Question: i just released my app on android and have problems with customers with high density displays.
i added a debug thing to see what's going in, here is one sample output
Device: Nexus 10 Android version: 4.2.2
DisplayMetrics{density=2.0, width=2560, height=1504, scaledDensity=2.0, xdpi=298.275, ydpi=298.823}
MainView w=1900 h=1342
mDrumKitMode=BIG
KitView w=640 h=1266 x=1920.0 y=0.0
the main view is the music notation area on the left of the screen shot, its 1900 wide (MainView w=1900 h=1342) the drum kit is a bitmap that is 640w and 640 high. somehow, the display is scaling it to be full height of the parent, (KitView w=640 h=1266 x=1920.0 y=0.0). this doesn't happen on displays where density=1.0.
i have no way to test this since i can't get the emulator work on big displays for some reason and i don't have a high density tablet.
does anyone have an idea what could be going on? thanks

and here's another customer with a similar problem
Device: A700 Android version: 4.1.1
DisplayMetrics{density=1.5, width=1920, height=1128, scaledDensity=1.5, xdpi=224.73732, ydpi=224.11765}
MainView w=1260 h=1044
mDrumKitMode=BIG
KitView w=640 h=968 x=1280.0 y=0.0
i think its the scaledDensity=1.5 parameter, maybe i need to do something to disable automatic image scaling, i.e. set scaledDensity=1?
i should add that the entire application is based on exact pixel positions, both for the music notation display and the drum kit display which overlays images on top of the base drum kit image (you can see the drum pedals are in the wrong place on this image too). i don't want automatic scaling as i handle scaling inside the app for different display sizes and user preferences.
i should also add that all my drum kit images are in drawable-mdpi and all the other dpis are empty. this is because i scale images programmatically based on screen size and user preference BUT i think maybe the problem is a need to put some images in xhdpi? i guess i can do that but it will be a lot of work.
PS, i guess i found my answer here <URL>
Provide different bitmap drawables for different screen densities
By default, Android scales your bitmap drawables (.png, .jpg, and .gif files) and Nine-Patch drawables (.9.png files) so that they render at the appropriate physical size on each device. For example, if your application provides bitmap drawables only for the baseline, medium screen density (mdpi), then the system scales them up when on a high-density screen, and scales them down when on a low-density screen. This scaling can cause artifacts in the bitmaps. To ensure your bitmaps look their best, you should include alternative versions at different resolutions for different screen densities.
i wonder if simply copying all the -mdpi images to -xhdpi will work?
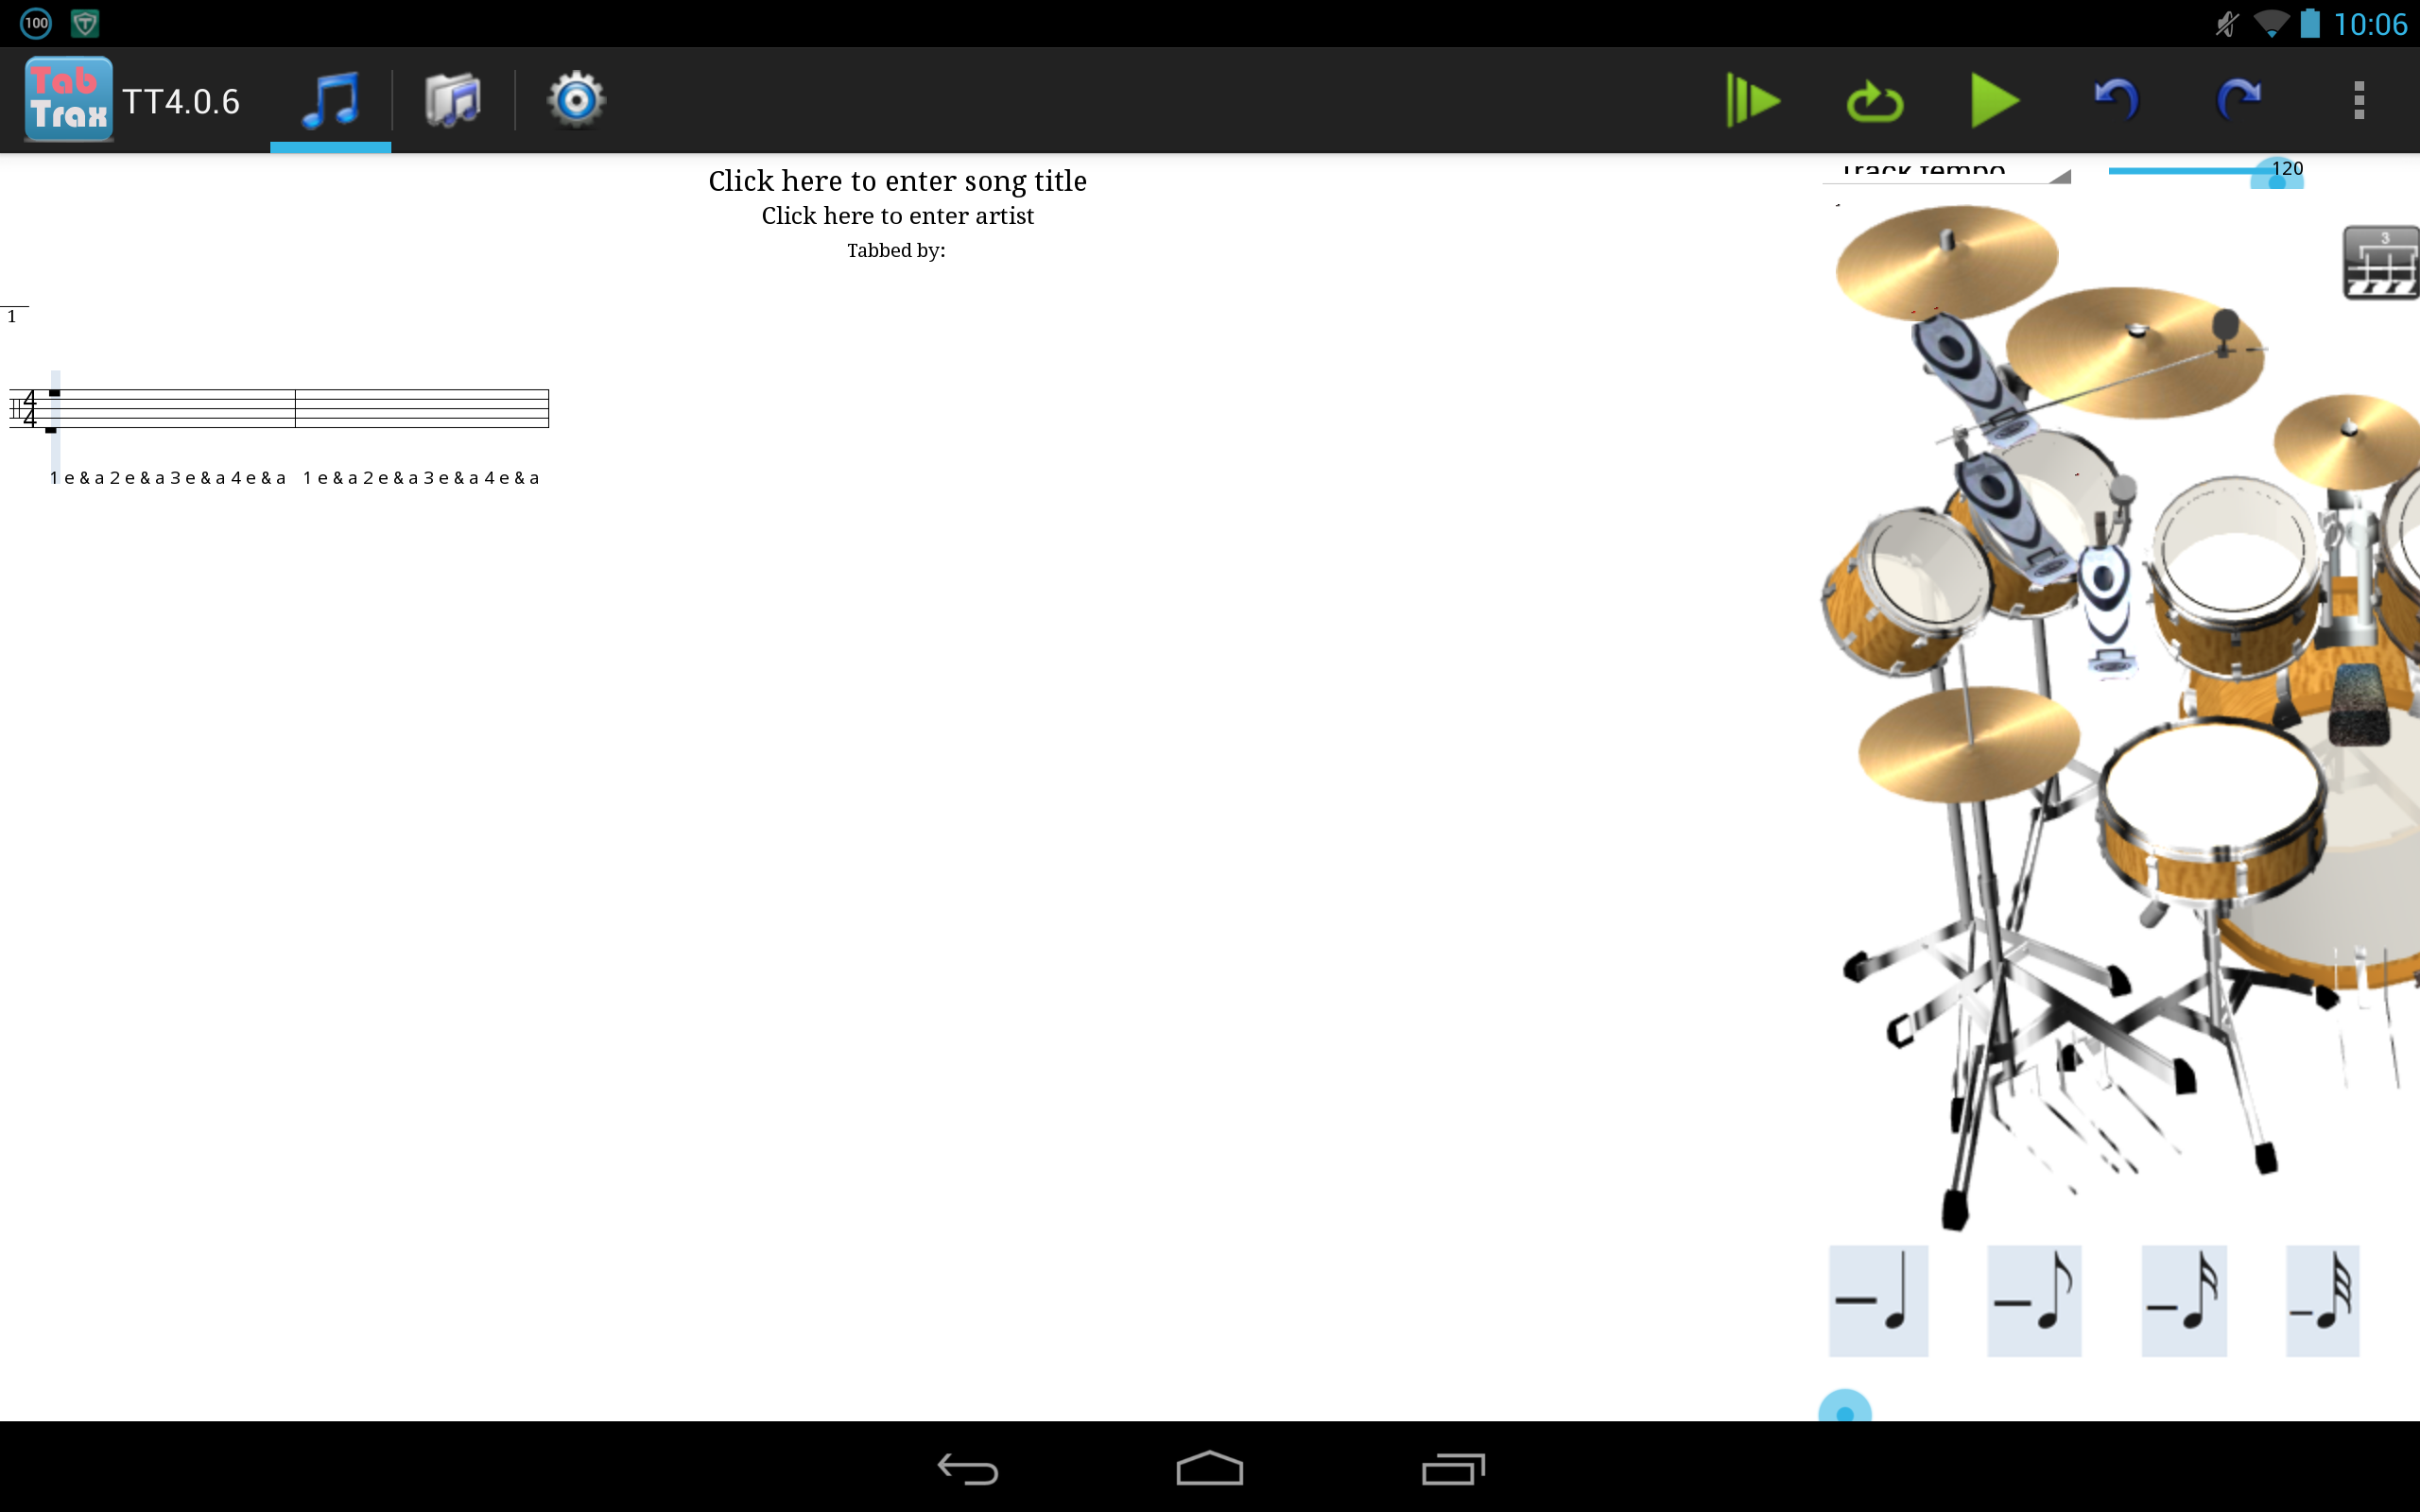
Answer: If you intend for this app to be used across devices you have no choice but to put in images for all the various density folders that exist (xhdpi,xxhdpi, hdpi, mdpi). It's also worth considering that you may want to change the actual layouts you include, to offer different ones for different devices.
Consult the documentation for how to handle this.
<URL>
If that creates an apk that's too heavy (I have no idea how many images you have) then you can go the other way and specify a no scaling drawable folder which will just use the images in their native density across devices. It's definitely wrong to use ONLY mdpi unless you intend to support only mdpi devices.